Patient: sex M, age 74
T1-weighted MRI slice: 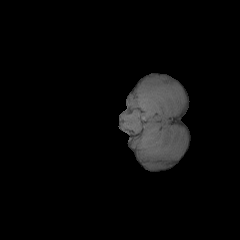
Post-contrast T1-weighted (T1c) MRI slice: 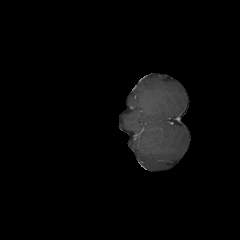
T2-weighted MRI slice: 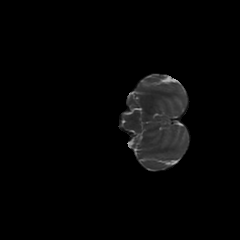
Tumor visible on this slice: no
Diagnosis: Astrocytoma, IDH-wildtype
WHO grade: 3